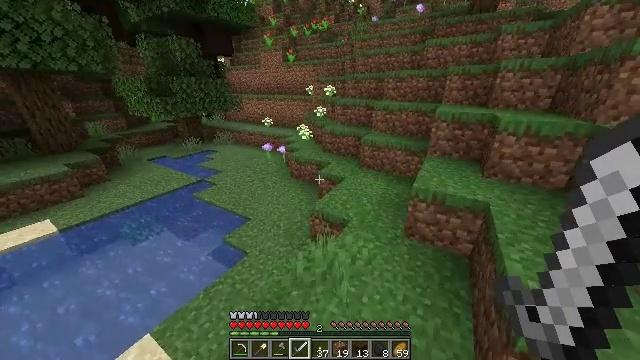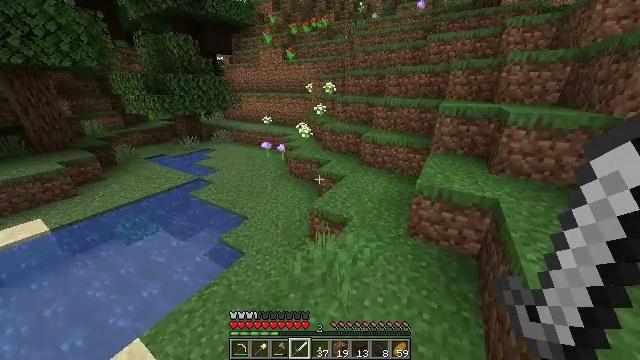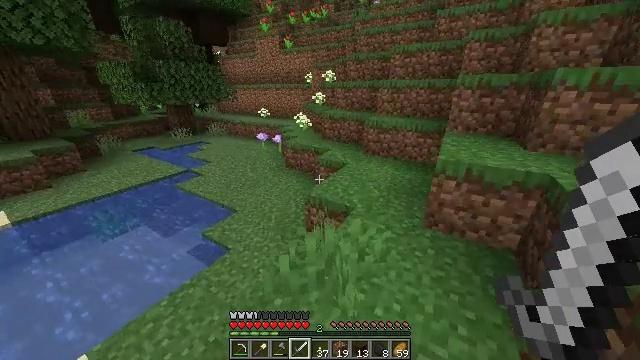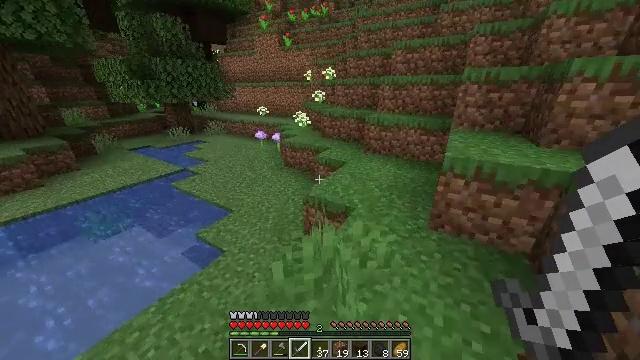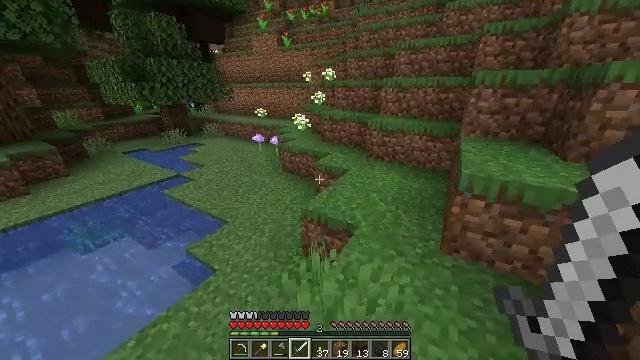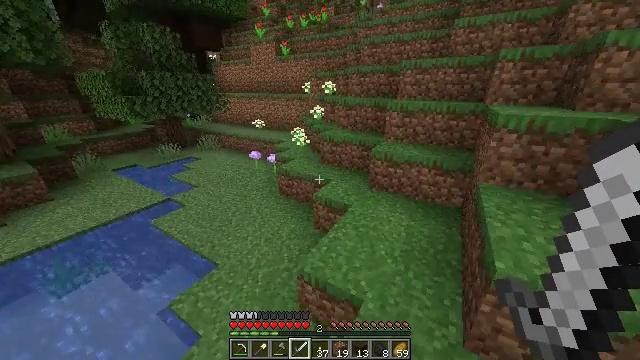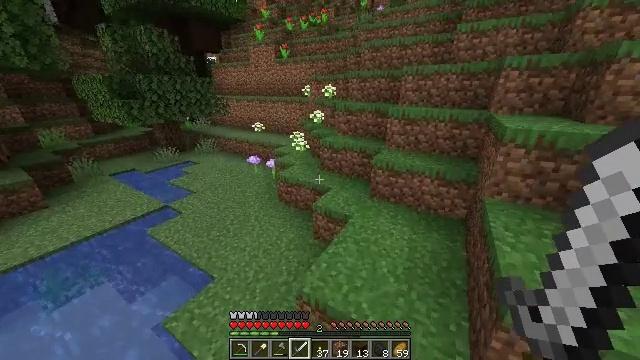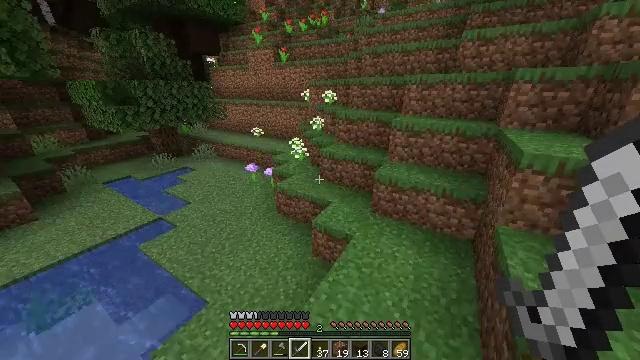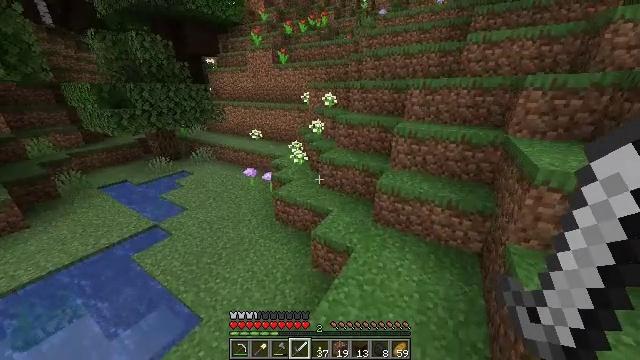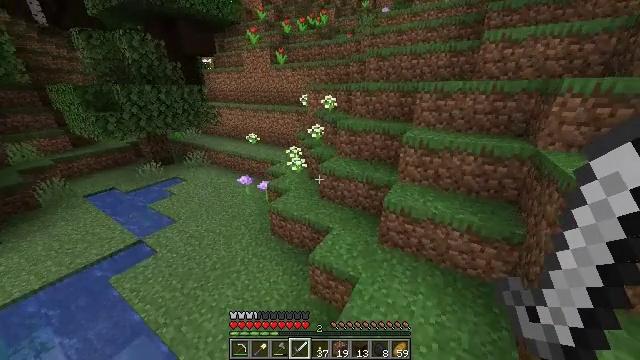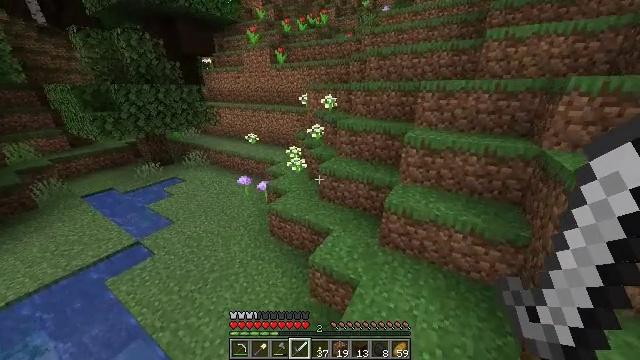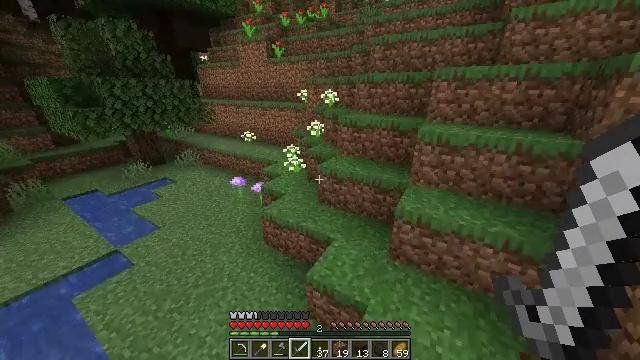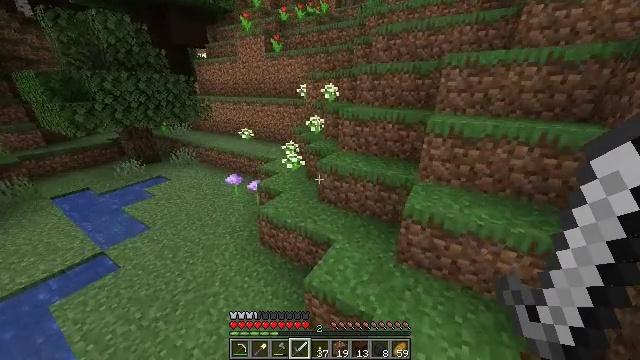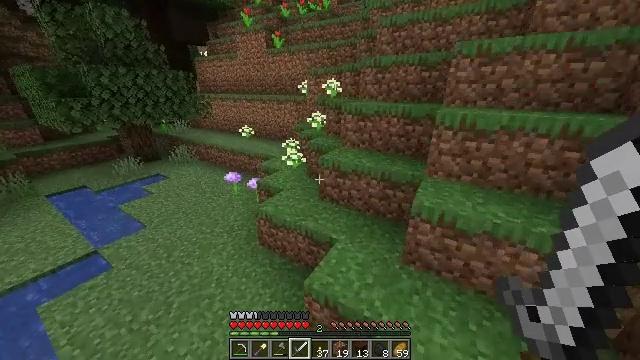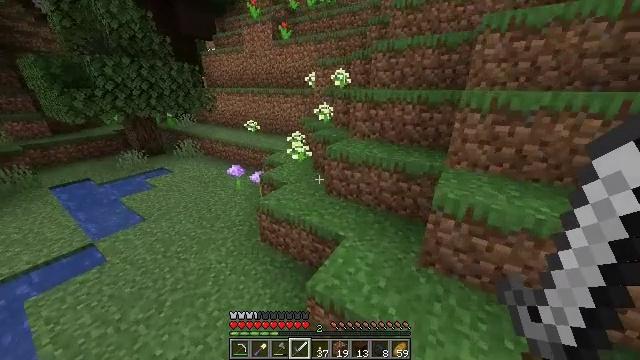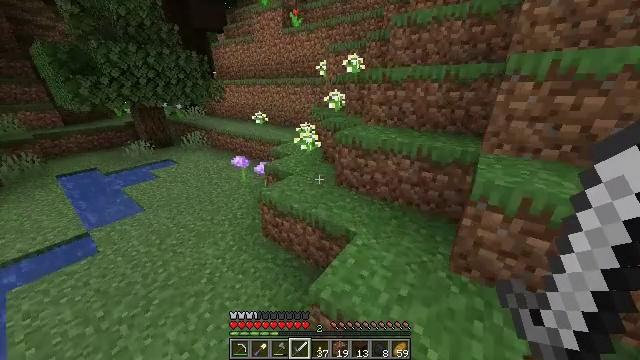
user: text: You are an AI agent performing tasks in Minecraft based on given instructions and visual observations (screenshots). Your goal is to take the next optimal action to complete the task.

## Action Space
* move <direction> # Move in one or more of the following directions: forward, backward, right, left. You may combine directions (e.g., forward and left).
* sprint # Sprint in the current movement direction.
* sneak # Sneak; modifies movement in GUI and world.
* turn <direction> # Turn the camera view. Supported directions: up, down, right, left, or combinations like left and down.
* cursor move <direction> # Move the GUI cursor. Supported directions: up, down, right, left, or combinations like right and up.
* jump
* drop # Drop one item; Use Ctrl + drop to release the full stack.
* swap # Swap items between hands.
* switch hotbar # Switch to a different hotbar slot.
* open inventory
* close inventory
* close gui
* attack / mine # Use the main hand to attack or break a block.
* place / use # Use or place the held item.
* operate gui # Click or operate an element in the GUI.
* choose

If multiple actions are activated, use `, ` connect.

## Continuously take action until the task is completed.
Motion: motion action
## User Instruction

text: Attack the hay block to get hay.
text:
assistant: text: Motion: move forward, sprint, jump
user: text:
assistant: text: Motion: move forward, sprint, jump
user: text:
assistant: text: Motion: move forward, sprint, jump
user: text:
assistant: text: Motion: move forward, sprint, jump
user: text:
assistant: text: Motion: move forward, sprint, jump
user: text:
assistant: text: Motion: move forward, sprint, jump
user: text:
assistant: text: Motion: move forward, sprint, jump
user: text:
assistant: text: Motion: move forward, sprint, jump
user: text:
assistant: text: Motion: move forward, sprint, jump
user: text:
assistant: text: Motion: move forward, sprint, jump
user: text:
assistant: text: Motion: move forward, sprint, jump
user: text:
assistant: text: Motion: move forward, sprint, jump
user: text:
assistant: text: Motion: move forward, sprint, jump
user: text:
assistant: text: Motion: move forward, sprint, turn left, jump
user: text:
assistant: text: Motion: move forward, sprint, turn left, jump
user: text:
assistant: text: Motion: move forward, sprint, turn left, jump
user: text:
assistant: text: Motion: move forward, sprint, turn left, jump
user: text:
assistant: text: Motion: move forward, sprint, turn left, jump
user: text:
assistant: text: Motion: move forward, sprint, jump
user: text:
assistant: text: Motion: move forward, sprint, jump
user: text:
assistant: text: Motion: move forward, sprint, jump
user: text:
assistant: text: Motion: move forward, sprint, jump
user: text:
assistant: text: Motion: move forward, sprint, jump
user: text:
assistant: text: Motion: move forward, sprint, turn left, jump
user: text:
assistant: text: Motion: move forward, sprint, turn left, jump
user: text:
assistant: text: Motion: move forward, sprint, turn left, jump
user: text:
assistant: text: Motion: move forward, sprint, turn left, jump
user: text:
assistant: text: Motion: move forward, sprint, jump
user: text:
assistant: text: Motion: move forward, sprint, jump
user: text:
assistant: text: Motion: move forward, sprint, jump